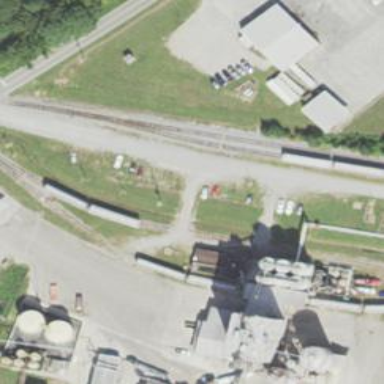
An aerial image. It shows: Railway siding with rails.